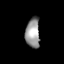
Tissue: lung
Cell type: Epithelial cells
Senescence score: 0.2219
Nuclear area (px): 417
Mean DAPI intensity: 150.808